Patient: sex F, age 60
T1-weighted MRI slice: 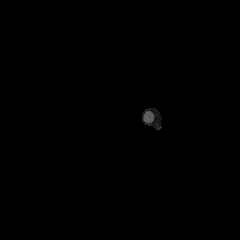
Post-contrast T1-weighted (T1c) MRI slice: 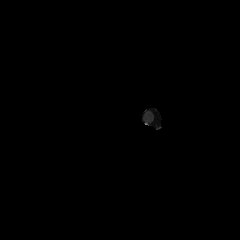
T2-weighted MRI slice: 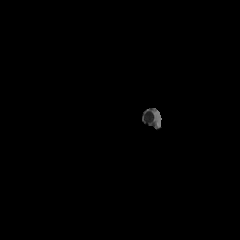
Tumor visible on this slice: no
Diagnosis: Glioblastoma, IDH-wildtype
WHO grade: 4